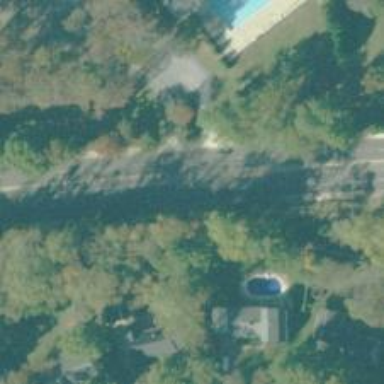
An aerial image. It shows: Secondary road.